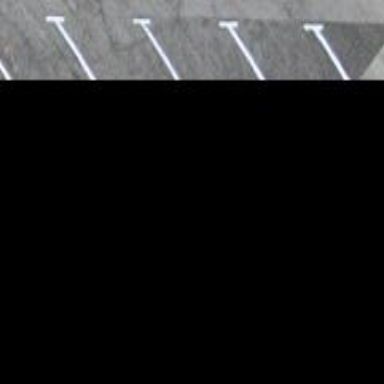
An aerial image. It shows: Parking space specifically designated for heavy goods vehicles.